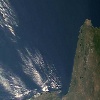
Label: water